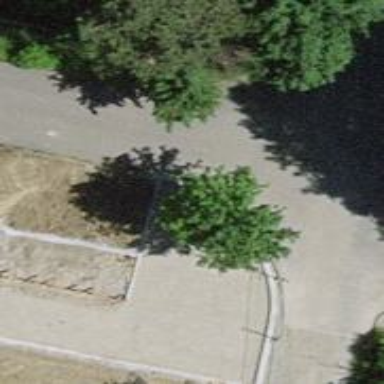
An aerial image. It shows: Bollard barrier.